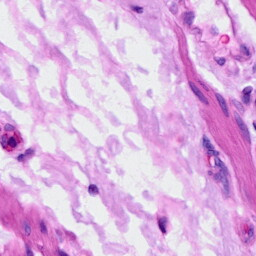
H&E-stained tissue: Ovarian